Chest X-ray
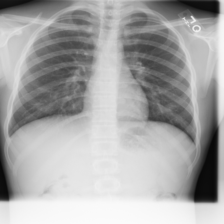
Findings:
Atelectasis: negative
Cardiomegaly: negative
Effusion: negative
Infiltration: negative
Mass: negative
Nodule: negative
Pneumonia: negative
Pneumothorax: negative
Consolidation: negative
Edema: negative
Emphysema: negative
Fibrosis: negative
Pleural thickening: negative
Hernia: negative